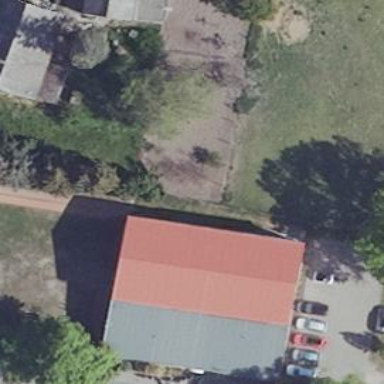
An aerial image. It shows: Sports hall building.